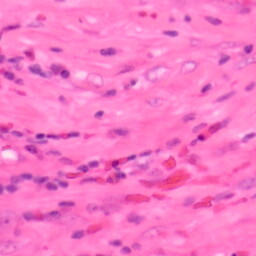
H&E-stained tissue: Colon